Question: I have actually a problem when i want to create something in my database with my admin panel which works with Sonata Admin. When i try, I have just this error:
""
and when I use my Synfony2 logs, I have this error:

I don't know how to correct this problem cause i dindn't found a topic which can help me :(
But I think that the problem is here:
'''
namespace Kayser\PlatformBundle\Entity\Repository;
use Doctrine\ORM\EntityRepository;
/**
* AnnoncesRepository
*
* This class was generated by the Doctrine ORM. Add your own custom
* repository methods below.
*/
class AnnoncesRepository extends EntityRepository
{
public function findAll($order = array())
{
if (!sizeof($order)) {
$order = array('order' => 'ASC');
}
return $this->findBy(array(), $order );
}
}
'''
If someone can help me :(
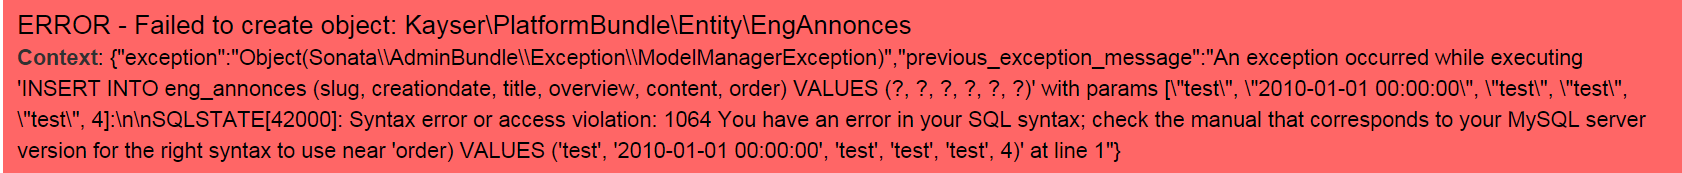
Answer: 'ORDER' same as 'order' is a reserved MySQL word, cannot be a column name.